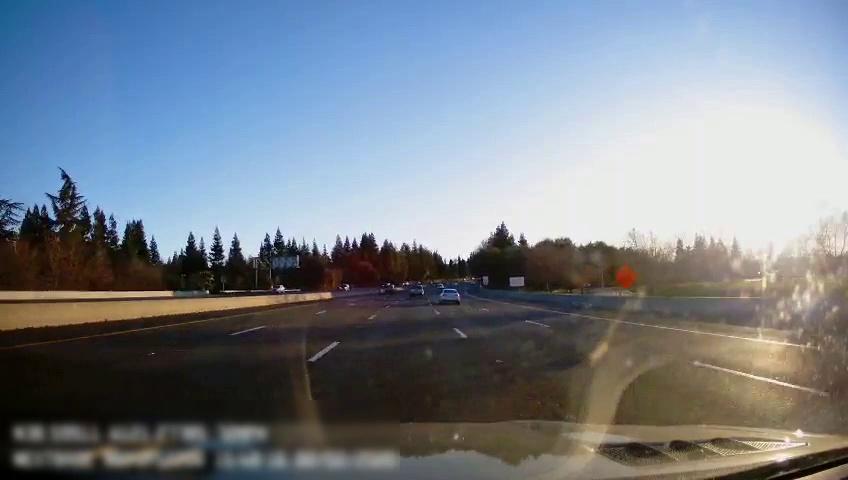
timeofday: Day
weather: Sunny
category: Drivable Space
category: Vehicles | SUV
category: Vehicles | Car
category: Vehicles | Truck
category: Vehicles | SUV
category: Vehicles | SUV
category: Lanes | Alternate Lane
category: Lanes | Alternate Lane
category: Lanes | Current Lane
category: Lanes | Current Lane
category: Lanes | Alternate Lane
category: Lanes | Alternate Lane
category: Traffic | Signs
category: Traffic | Signs